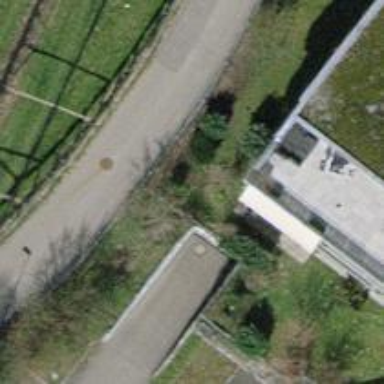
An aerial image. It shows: Parking entrance.